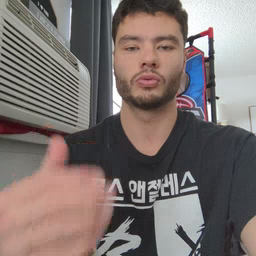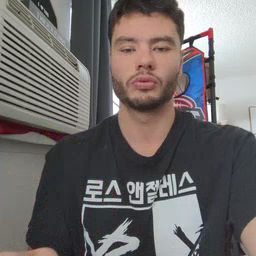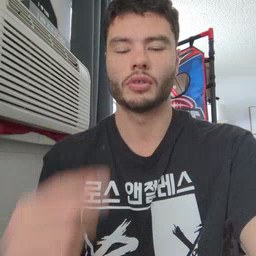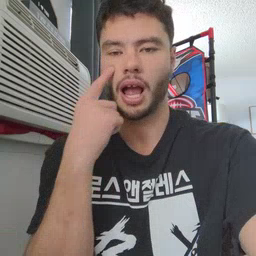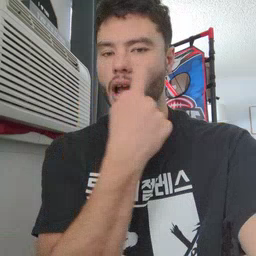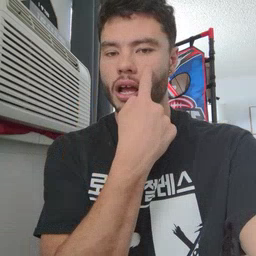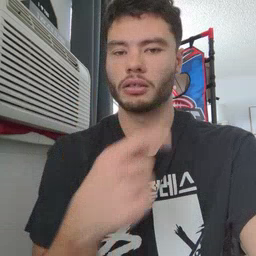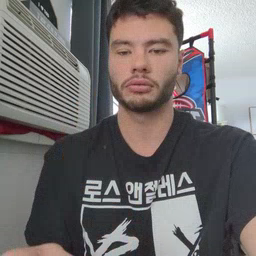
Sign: eye